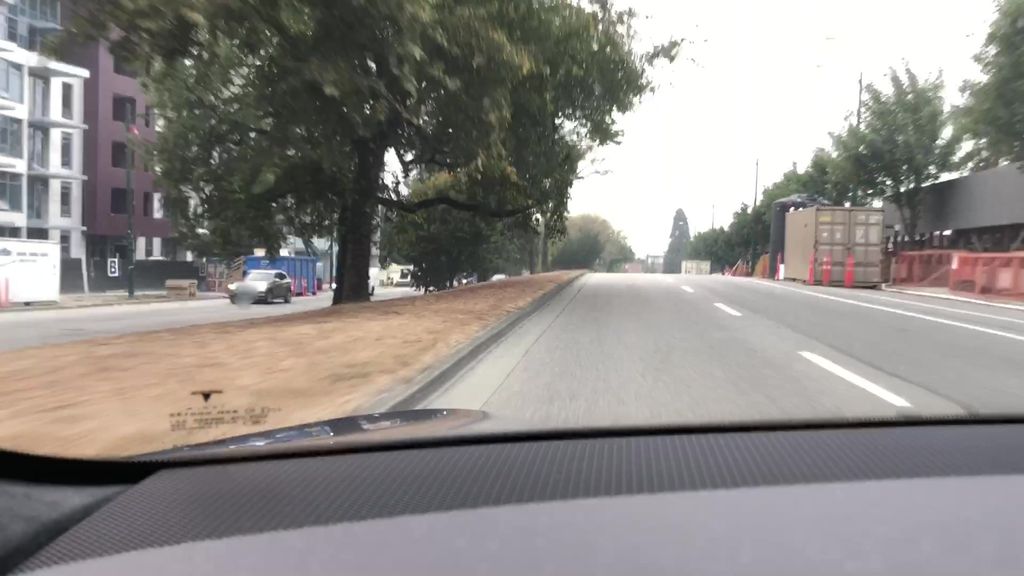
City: vancouver